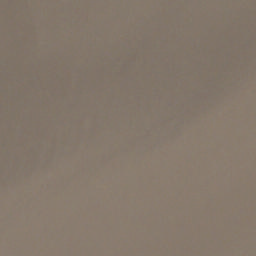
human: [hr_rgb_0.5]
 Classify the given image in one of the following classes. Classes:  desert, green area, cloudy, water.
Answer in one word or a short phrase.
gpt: cloudy